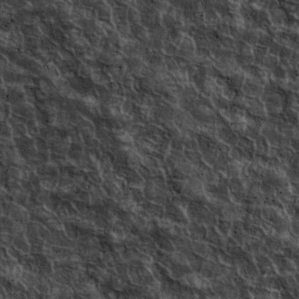
Label: non_frost